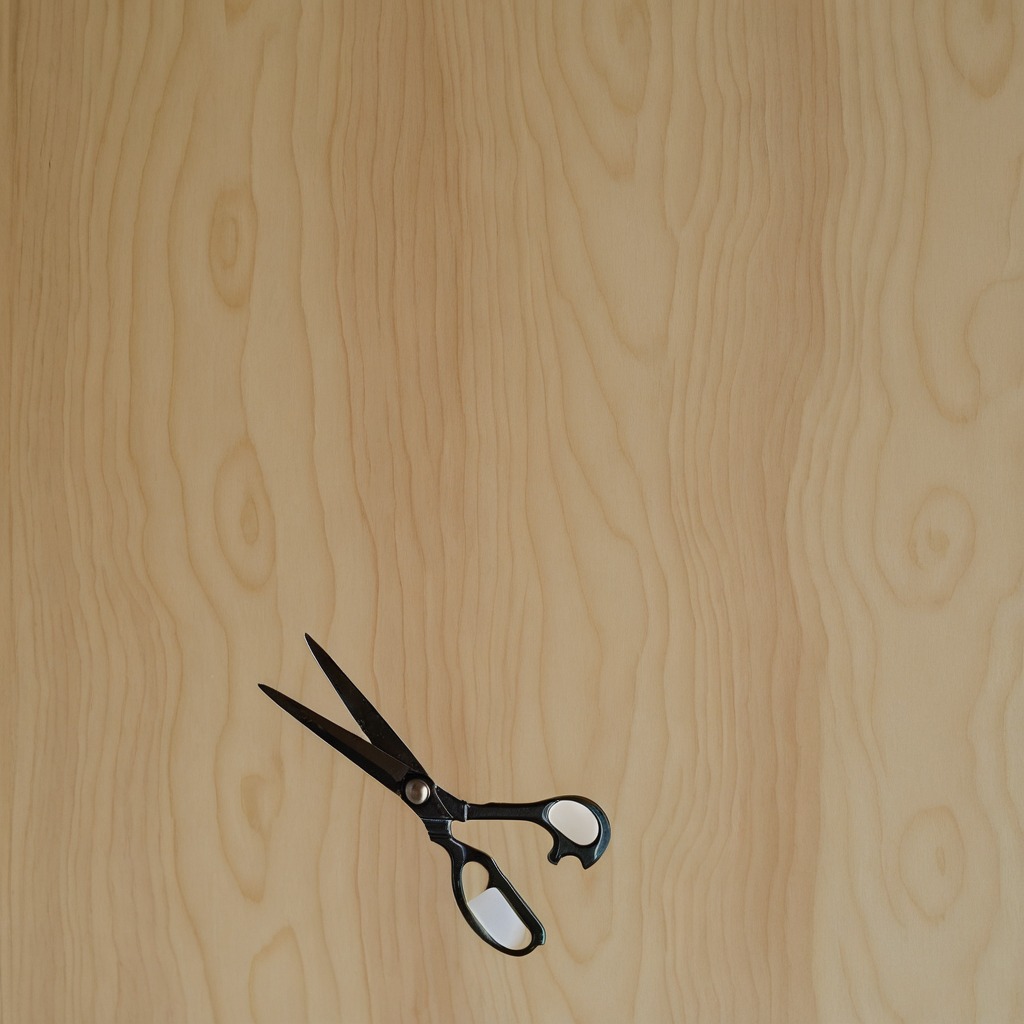
A scissor is lying on a plywood surface in a paint workshop lit by afternoon window light.